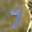
Label: 7